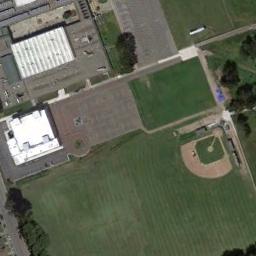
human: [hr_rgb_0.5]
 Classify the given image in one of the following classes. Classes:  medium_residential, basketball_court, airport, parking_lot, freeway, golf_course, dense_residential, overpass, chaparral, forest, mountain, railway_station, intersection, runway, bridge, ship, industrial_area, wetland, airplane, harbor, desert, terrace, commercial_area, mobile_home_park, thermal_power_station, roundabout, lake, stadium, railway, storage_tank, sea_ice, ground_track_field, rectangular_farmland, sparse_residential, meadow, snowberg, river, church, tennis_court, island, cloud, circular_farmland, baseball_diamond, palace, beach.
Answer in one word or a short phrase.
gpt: baseball_diamond